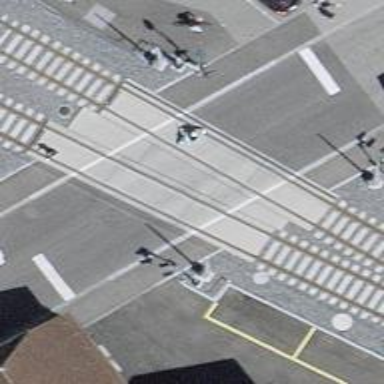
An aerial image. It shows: Level crossing with double half barrier.